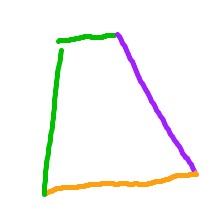
Shape: trapezoid